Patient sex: F
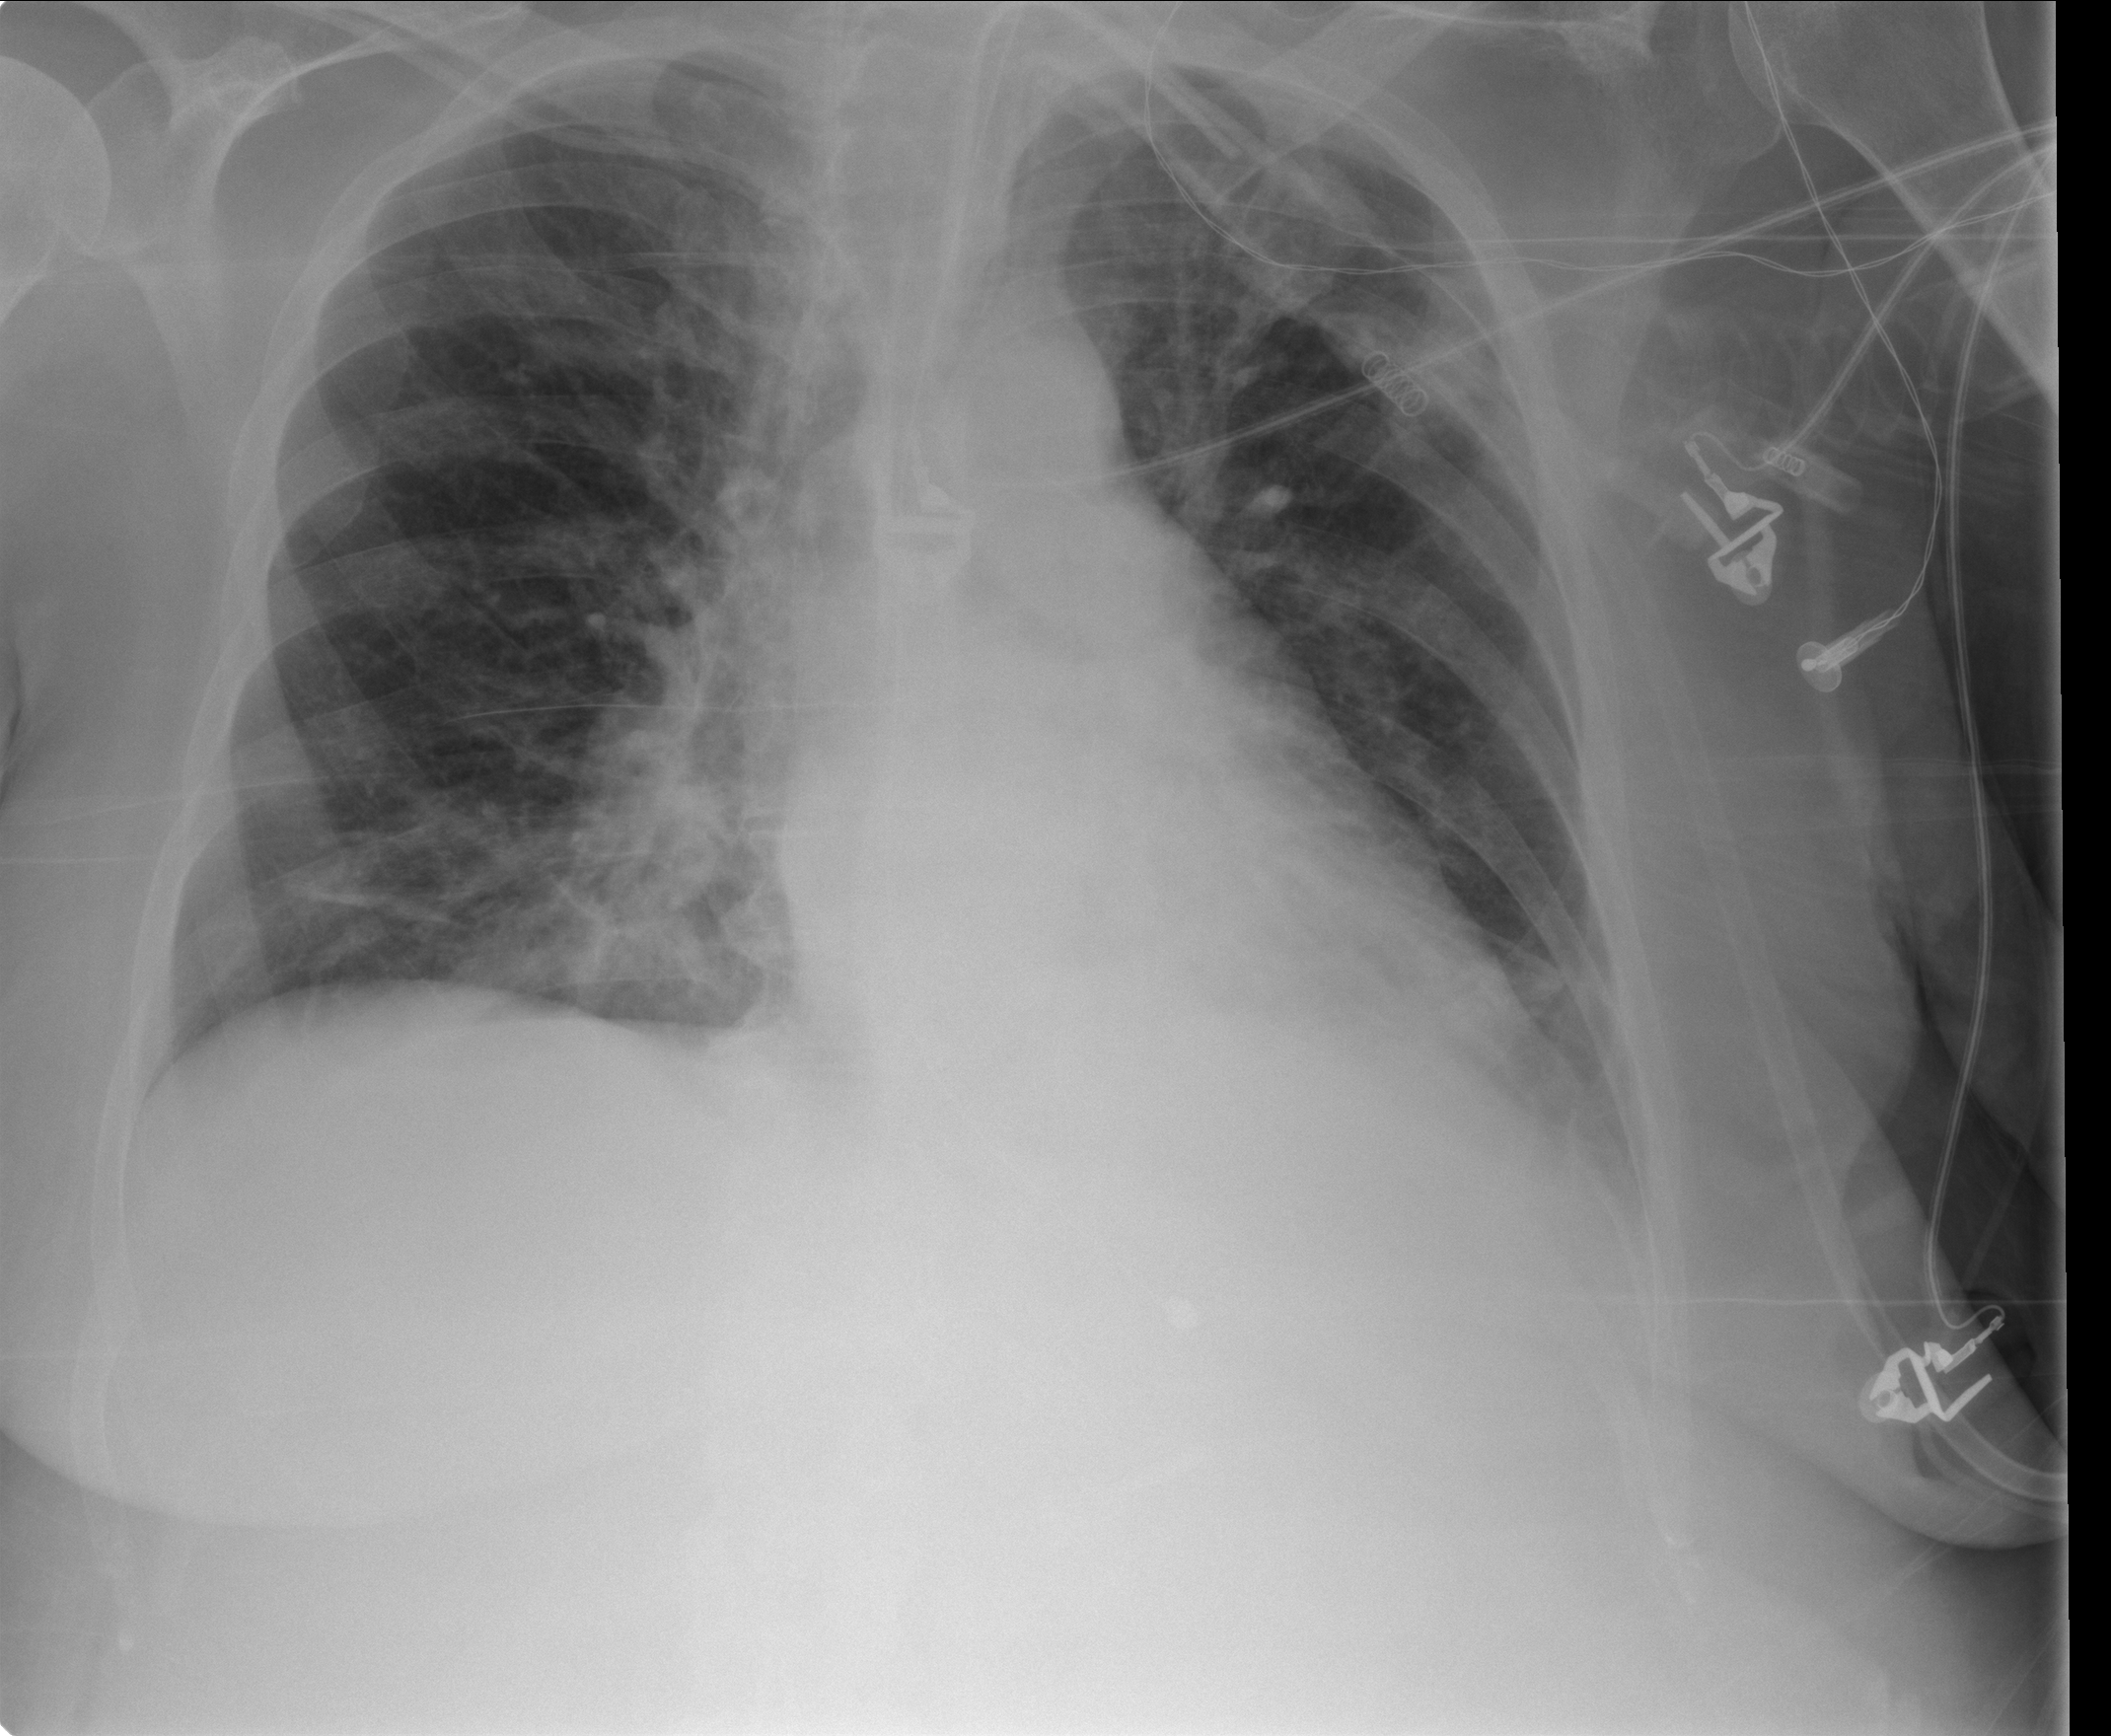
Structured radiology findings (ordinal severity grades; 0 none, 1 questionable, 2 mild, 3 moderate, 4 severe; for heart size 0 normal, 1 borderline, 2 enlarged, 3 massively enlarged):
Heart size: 0
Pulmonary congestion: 2
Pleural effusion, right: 0
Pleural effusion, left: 2
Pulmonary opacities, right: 2
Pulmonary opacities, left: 2
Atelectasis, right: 2
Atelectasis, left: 2